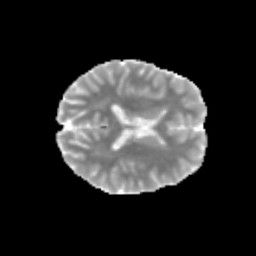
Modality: MD
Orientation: axial
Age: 12
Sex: female
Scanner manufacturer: siemens
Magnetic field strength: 3 T
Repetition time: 3.8 s
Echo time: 0.07 s